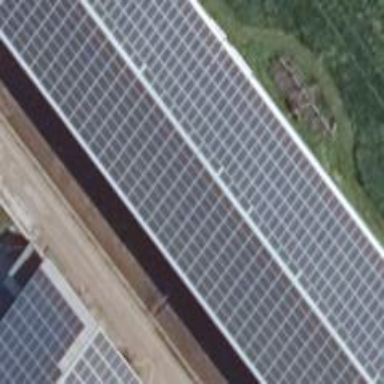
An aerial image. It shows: Stable with small solar photovoltaic panel for electricity generation.